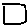
Label: square